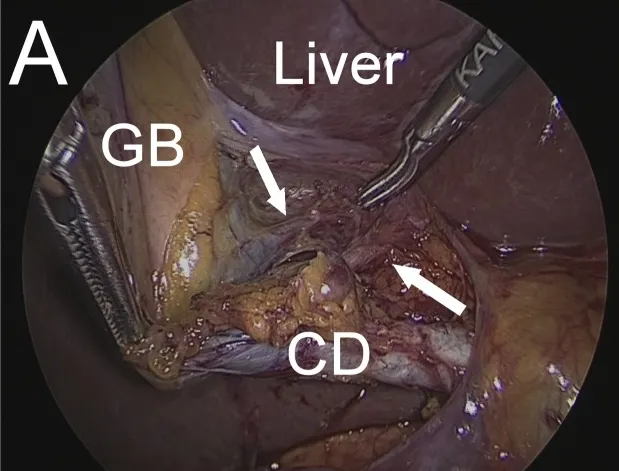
The laparoscopic view of Calot's triangle. . (A) Laparoscopic view of the subvesical bile ducts under normal light.
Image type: medical_photograph (other_medical_photograph)